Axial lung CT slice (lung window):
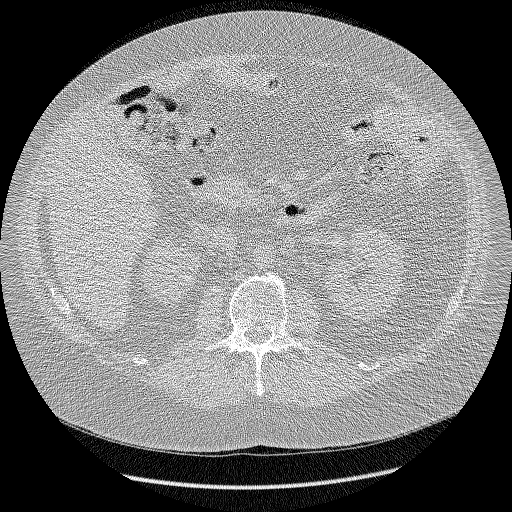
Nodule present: no